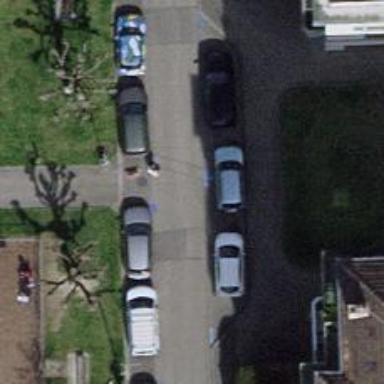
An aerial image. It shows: Living street.